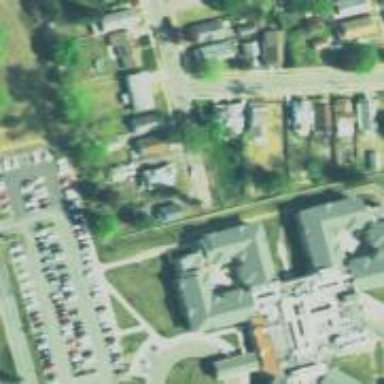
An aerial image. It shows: Nursing home.